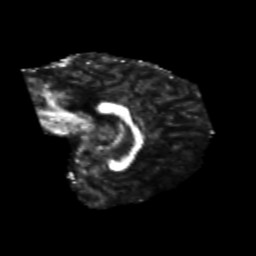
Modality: FA
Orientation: sagittal
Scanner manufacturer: siemens
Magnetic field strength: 3 T
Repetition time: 6.8 s
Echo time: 0.093 s